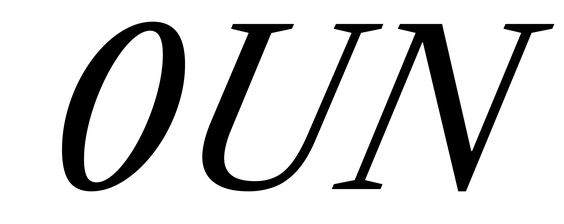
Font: LibreCaslonText-Italic_Italic